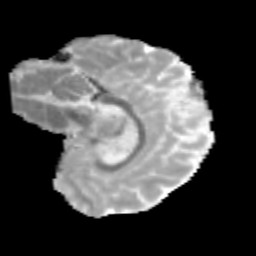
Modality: MD
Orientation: sagittal
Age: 11
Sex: female
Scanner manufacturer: siemens
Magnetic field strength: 3 T
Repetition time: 3.8 s
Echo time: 0.07 s